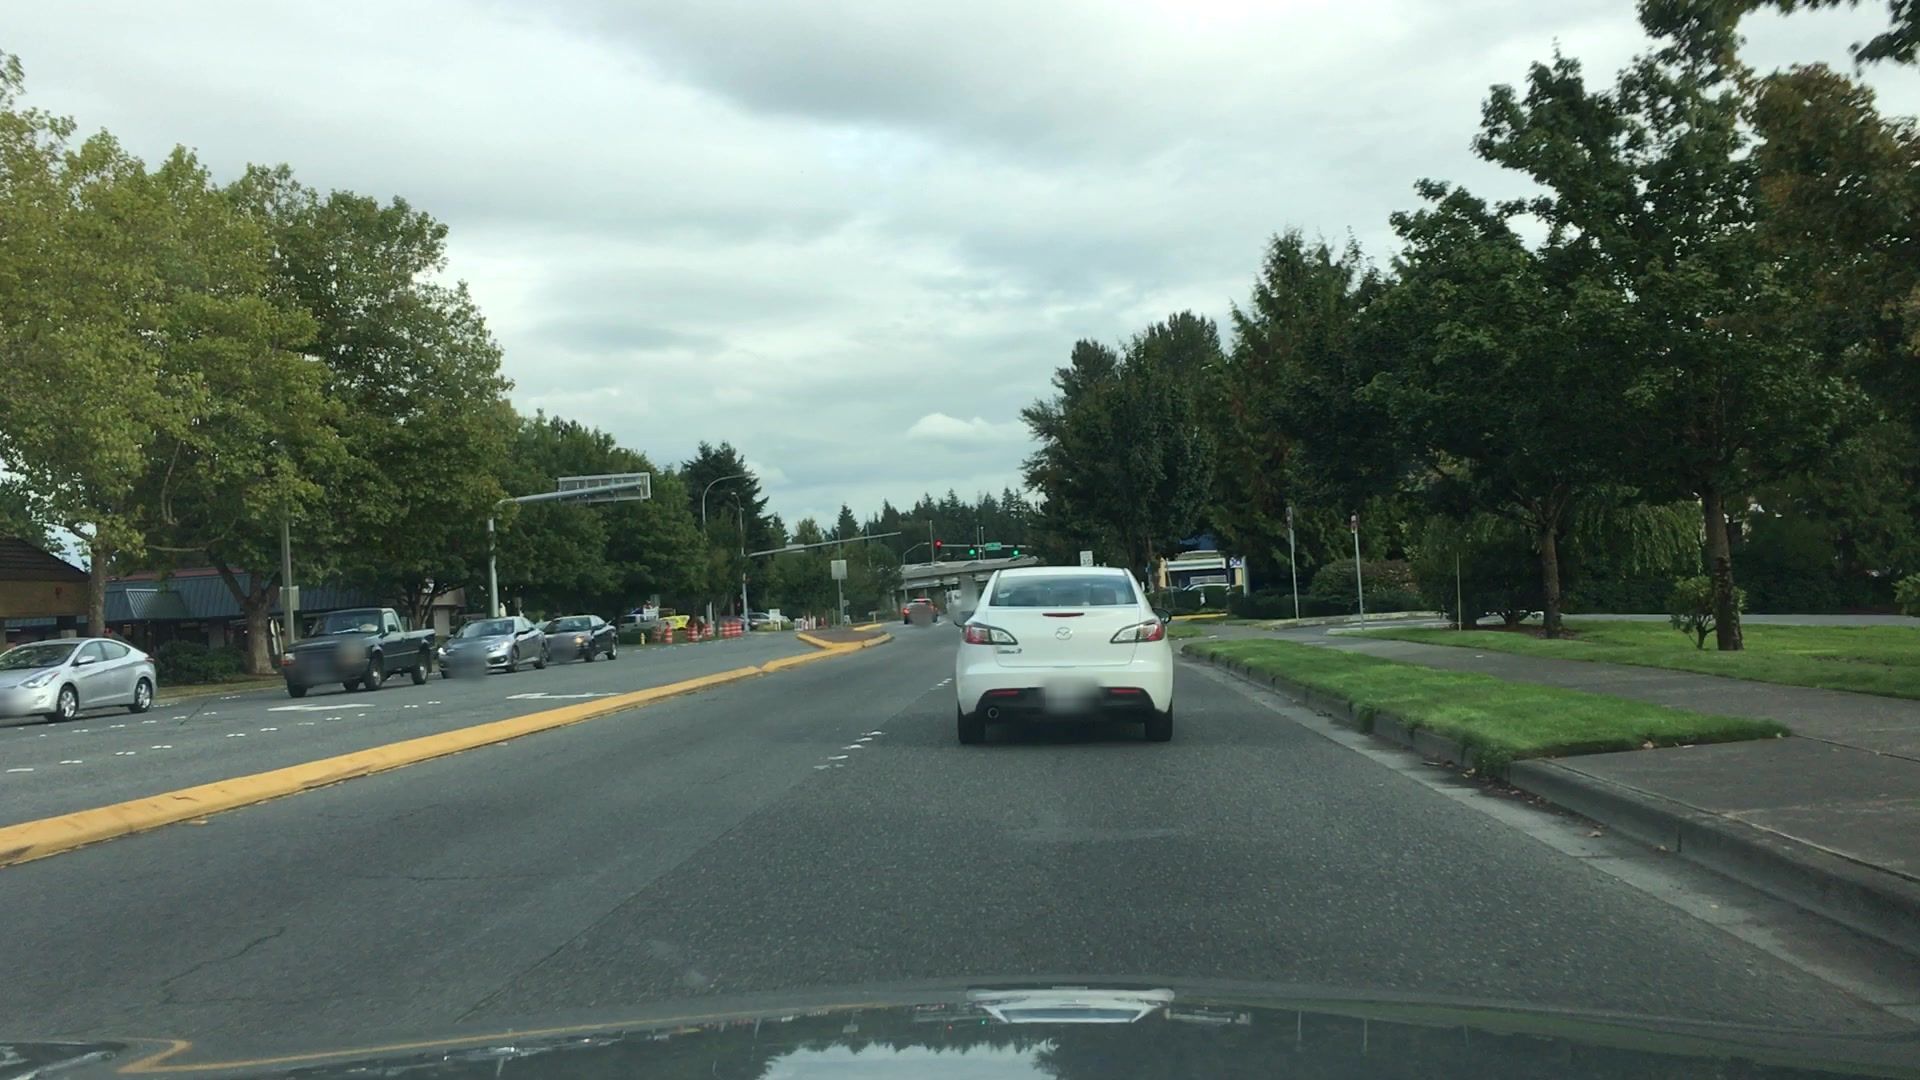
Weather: cloudy
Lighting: day
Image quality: good
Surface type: driving surface
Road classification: footway
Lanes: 2
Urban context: suburban or peri-urban
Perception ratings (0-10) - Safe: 4.61, Lively: 4.39, Beautiful: 5.01, Boring: 2.97, Depressing: 3.26, Wealthy: 5.91